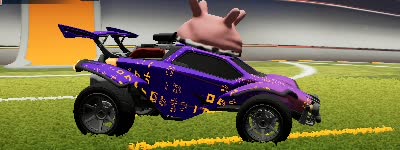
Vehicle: octane